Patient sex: M
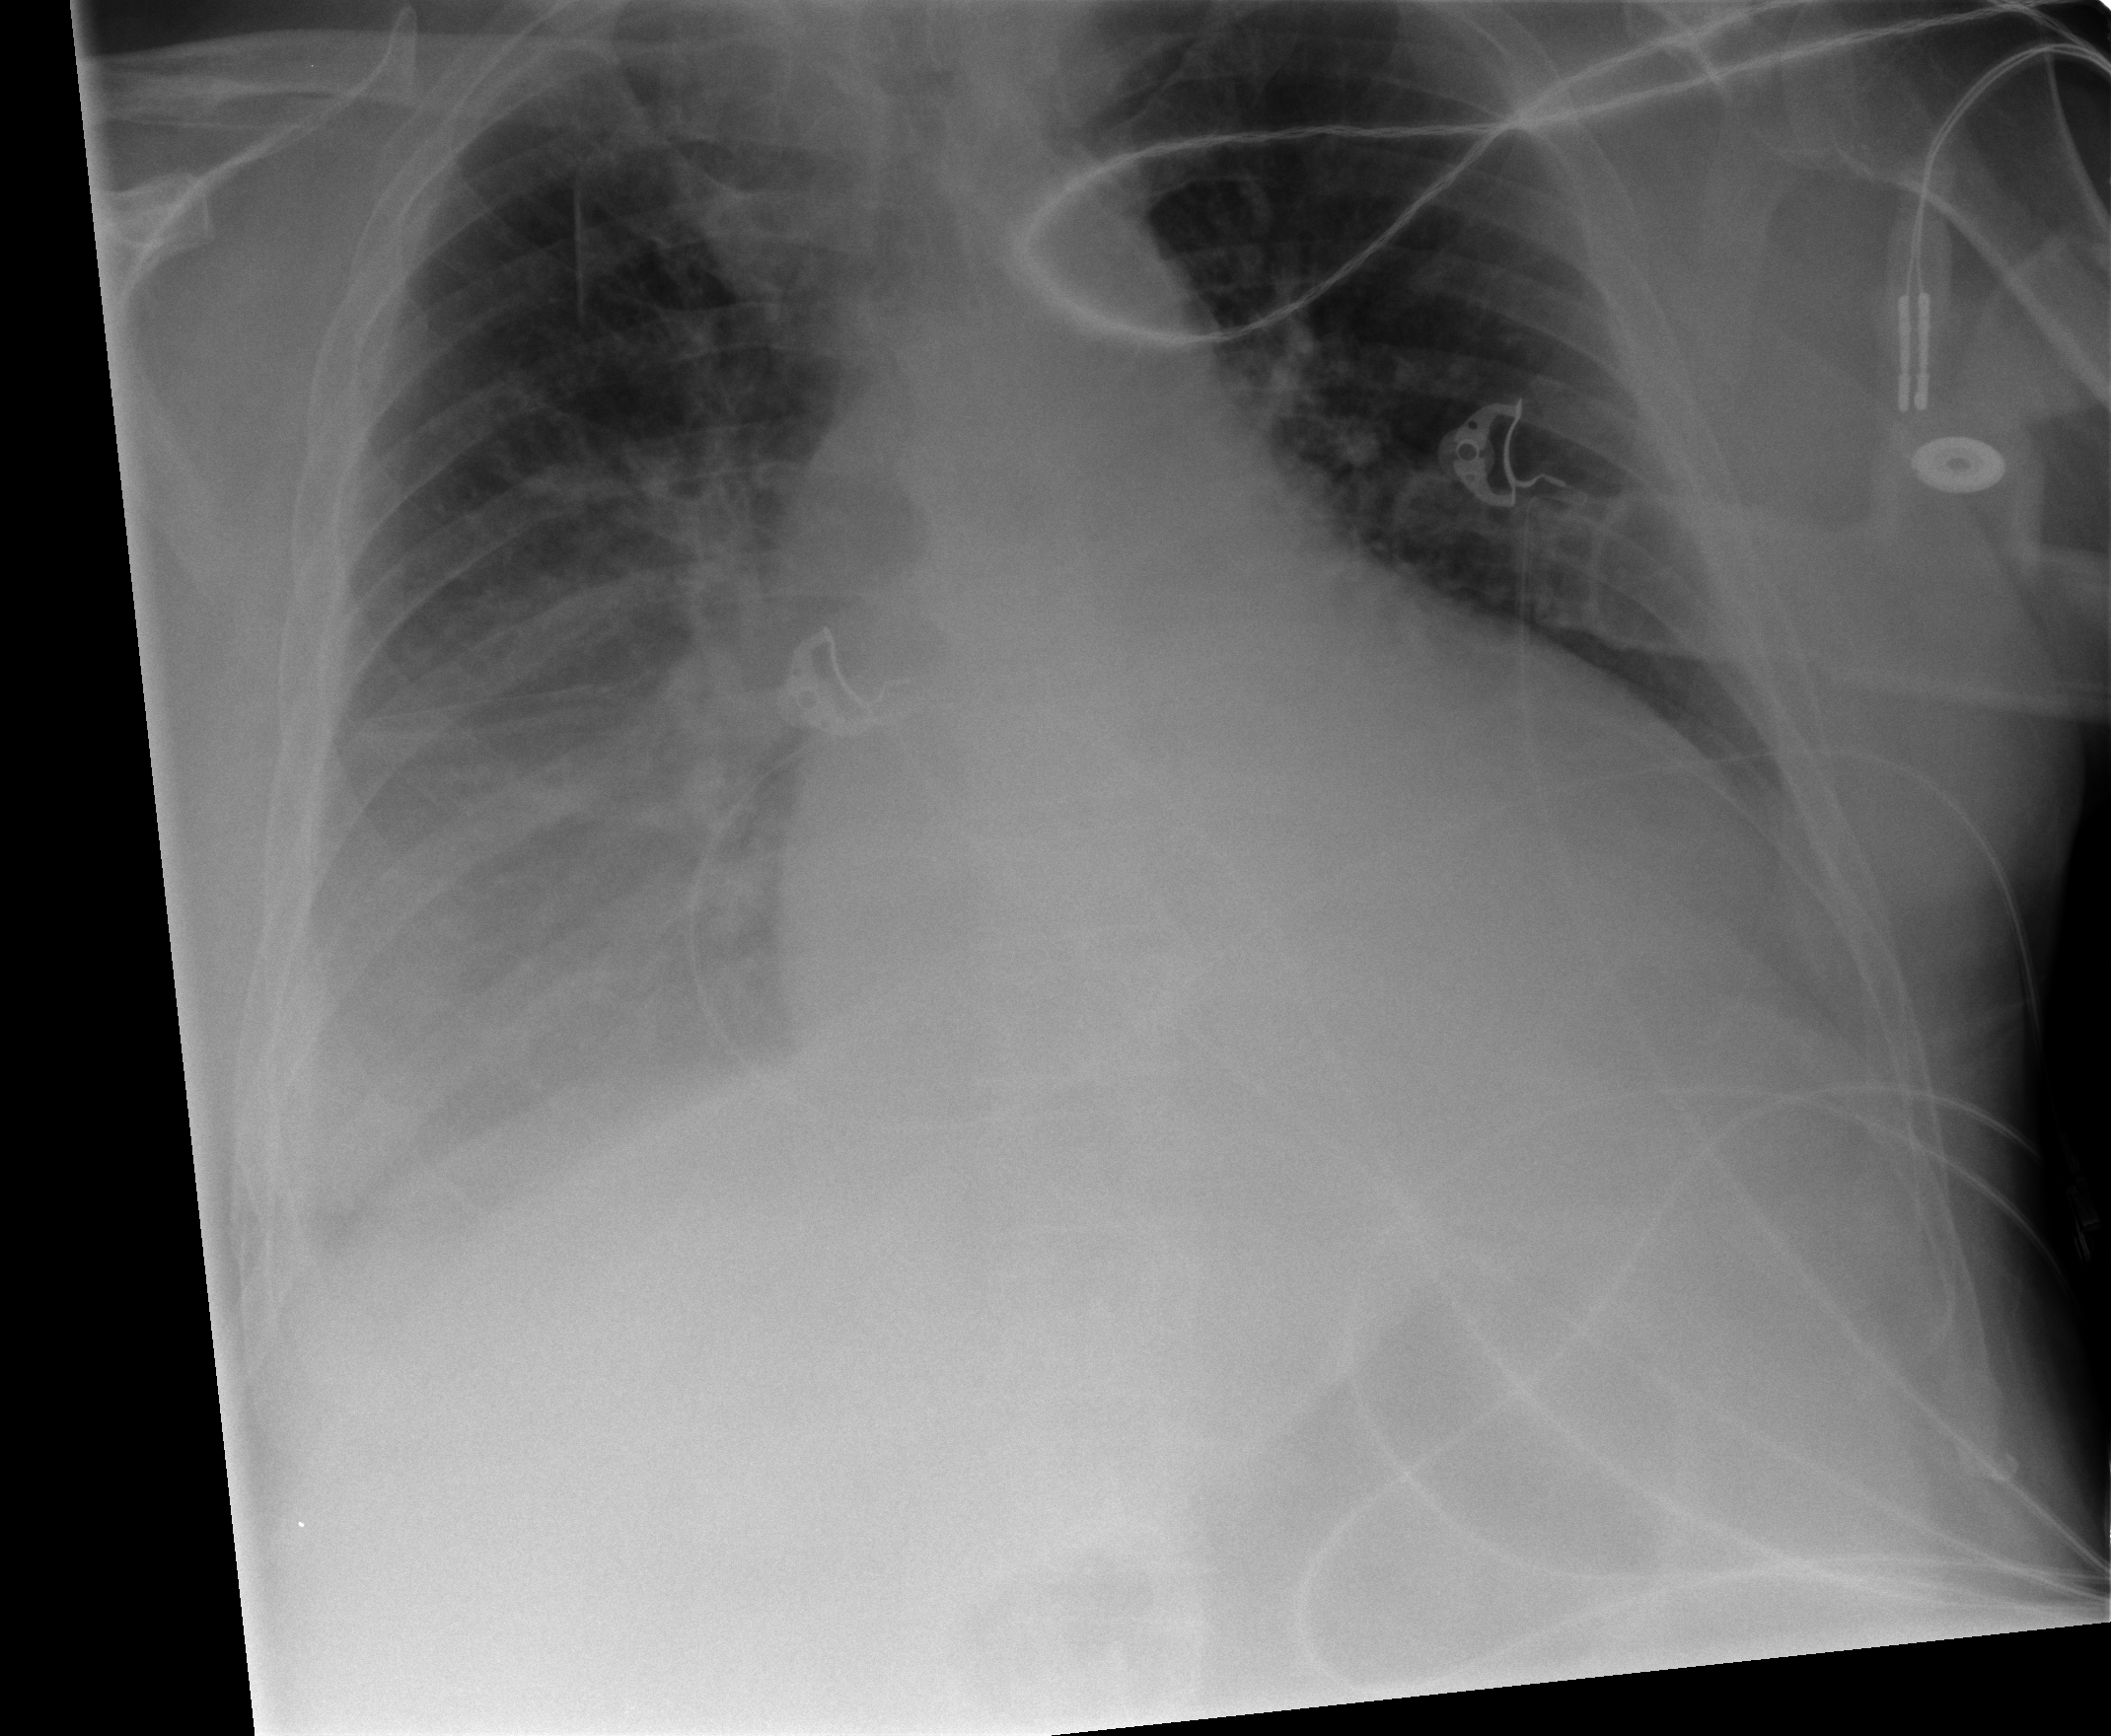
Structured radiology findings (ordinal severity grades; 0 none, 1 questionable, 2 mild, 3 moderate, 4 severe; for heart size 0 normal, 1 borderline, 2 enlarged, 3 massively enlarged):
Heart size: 2
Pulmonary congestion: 2
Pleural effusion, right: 2
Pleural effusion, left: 1
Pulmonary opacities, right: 0
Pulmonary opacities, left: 0
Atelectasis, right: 2
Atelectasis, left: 2